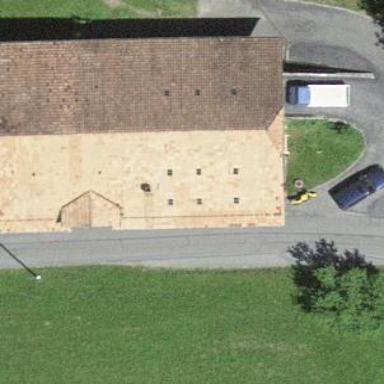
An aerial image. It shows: Farm building.